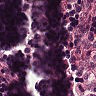
Metastatic tissue present: no